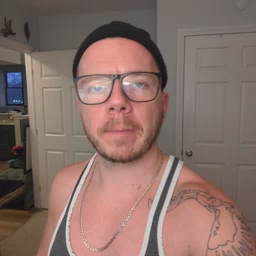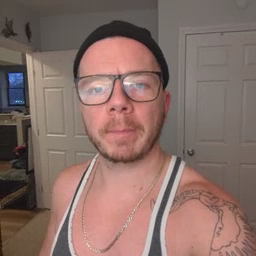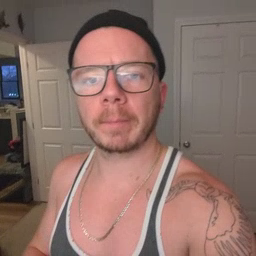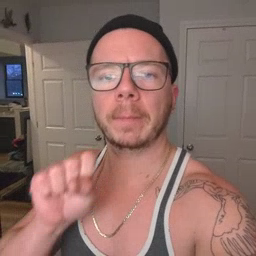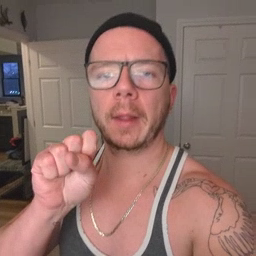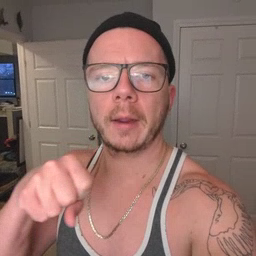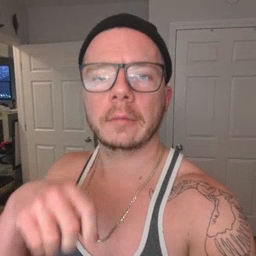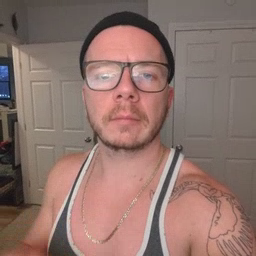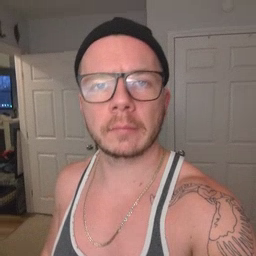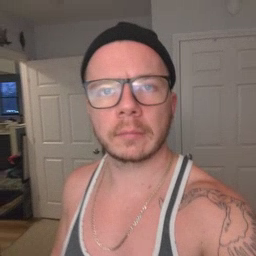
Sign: can